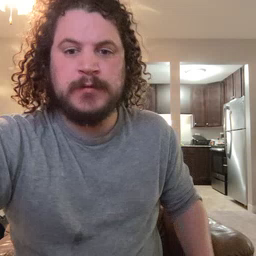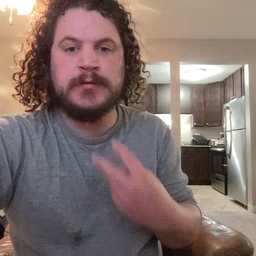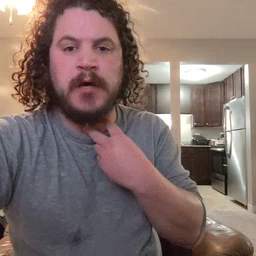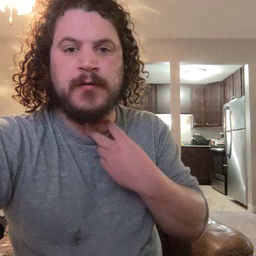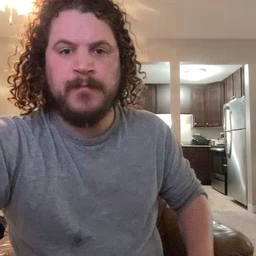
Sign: stuck